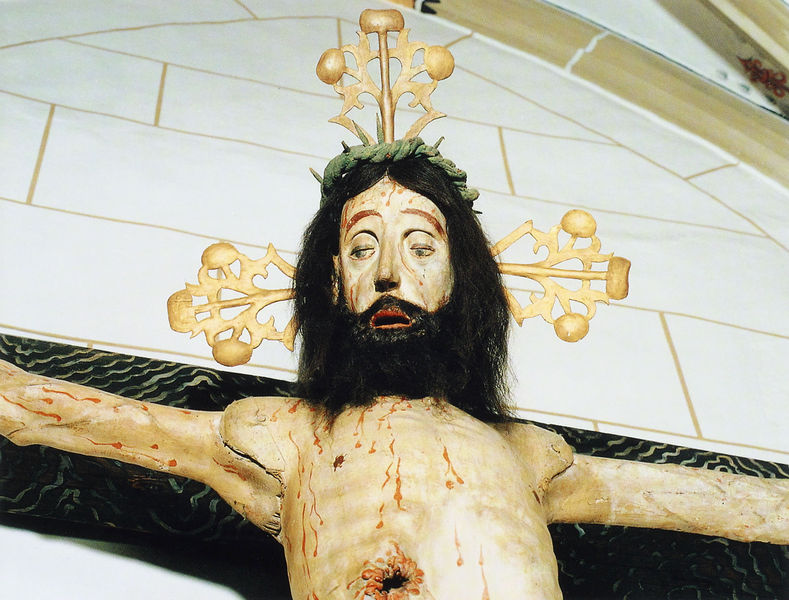
Titel: Kruzifix mit beweglichen Armen
Künstler: Oswald Bockstorfer
Standort: Bad Wimpfen am Berg, Ev. Stadtkirche (EU - D - BW)
Schlagwörter: wunde, mund, bart, kirche, blut, kreuz, altar, sad, christus, jesus, leiden, dornen, cross, crucify, blood, sacrifice